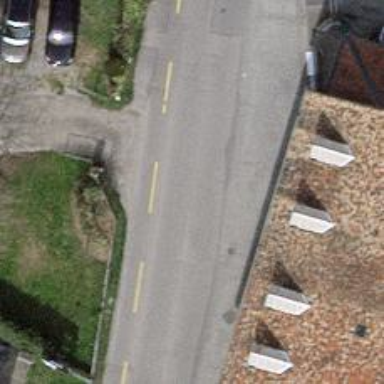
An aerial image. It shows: Tertiary road with asphalt surface. There is cycle lane on the left side.